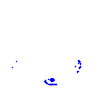
Particle: kaon